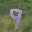
Label: 9